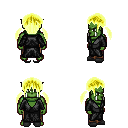
a pixel art fantasy rpg character, male body template, orc, green skin, gray robe, robe skirt, gold twin-tailed hairstyle, gray slippers, four views (front, back, left, right), 2x2 character sprite sheet, small pixel art, hard edges, no anti-aliasing